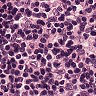
Metastatic tissue present: no